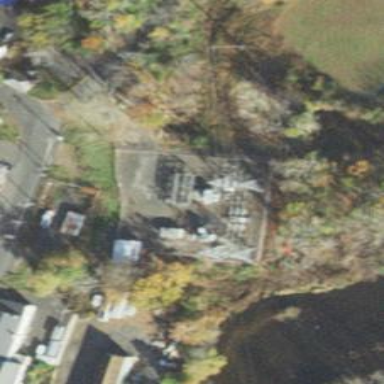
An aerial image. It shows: Outdoor distribution substation.